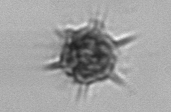
Label: Dictyocha